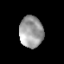
Tissue: lung
Cell type: Epithelial cells
Senescence score: 0.1758
Nuclear area (px): 731
Mean DAPI intensity: 157.859